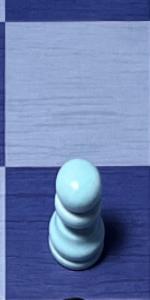
Label: Pawn_White